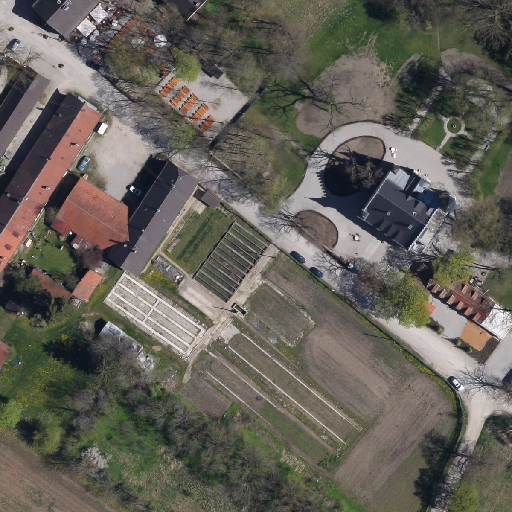
Referring expression: car in the parking area